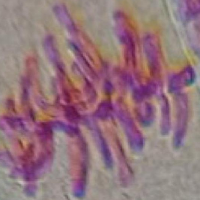
Label: metaphase